Interaction volume radius: 5 \u00c5
Interaction volume height: 15 \u00c5
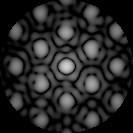
Disorder parameter: 0.2767